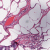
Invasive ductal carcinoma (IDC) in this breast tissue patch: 0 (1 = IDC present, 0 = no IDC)